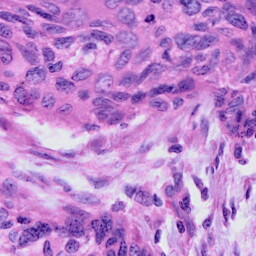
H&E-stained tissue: Cervix